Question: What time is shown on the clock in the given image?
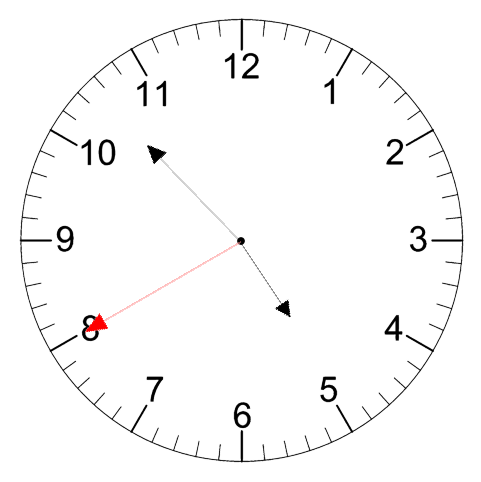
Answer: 04:52:40